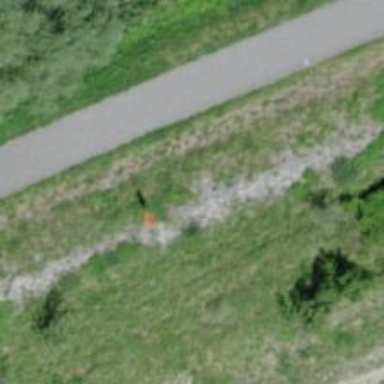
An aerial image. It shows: Pole with roofed pipeline marker.